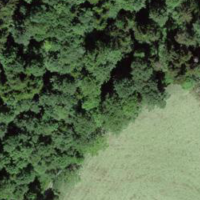
EUNIS habitat code: 44
Species observed at this site:
Lamium galeobdolon
Geum rivale